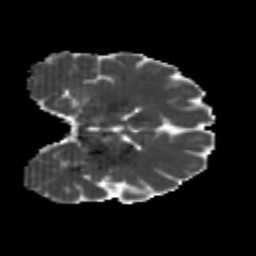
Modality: MD
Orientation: coronal
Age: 20
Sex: male
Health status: healthy
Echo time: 0.074 s